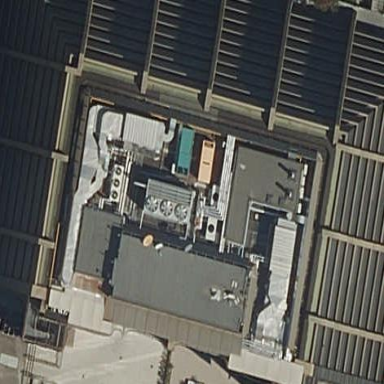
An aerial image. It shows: Part of building is shown in the image.